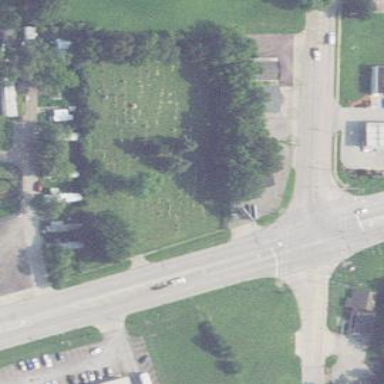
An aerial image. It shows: Graveyard area designated as cemetery.